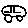
Label: car